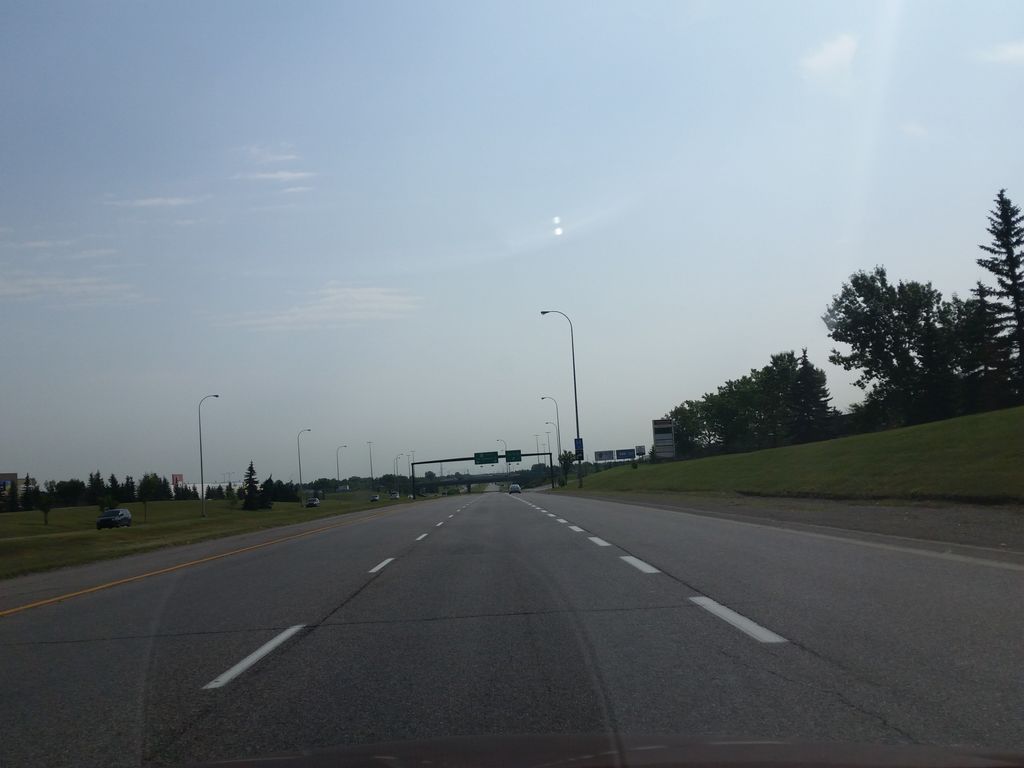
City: calgary